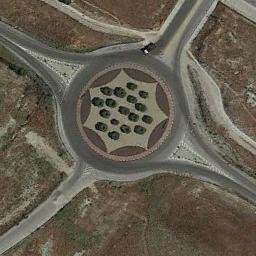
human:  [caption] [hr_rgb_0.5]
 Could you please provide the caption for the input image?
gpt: The roundabout is surrounded by grass .

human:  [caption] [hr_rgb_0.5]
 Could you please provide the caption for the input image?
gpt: The roundabout is on the bare land .

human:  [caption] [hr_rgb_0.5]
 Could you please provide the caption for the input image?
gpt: The roundabout with four exits and entrances is in the clearing and some trees are in the middle of the roundabout .

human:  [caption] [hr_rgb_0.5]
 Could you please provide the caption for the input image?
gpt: There are some trees and a large wasteland around the crossroads .

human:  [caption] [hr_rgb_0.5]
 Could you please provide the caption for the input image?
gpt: There are brown bare land around the roundabout .